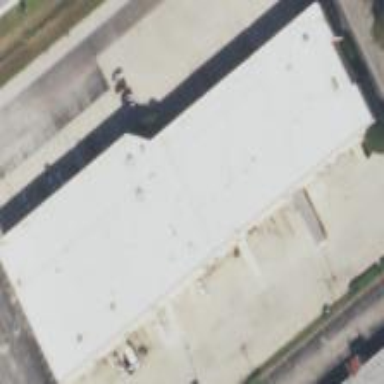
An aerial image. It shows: Warehouse.